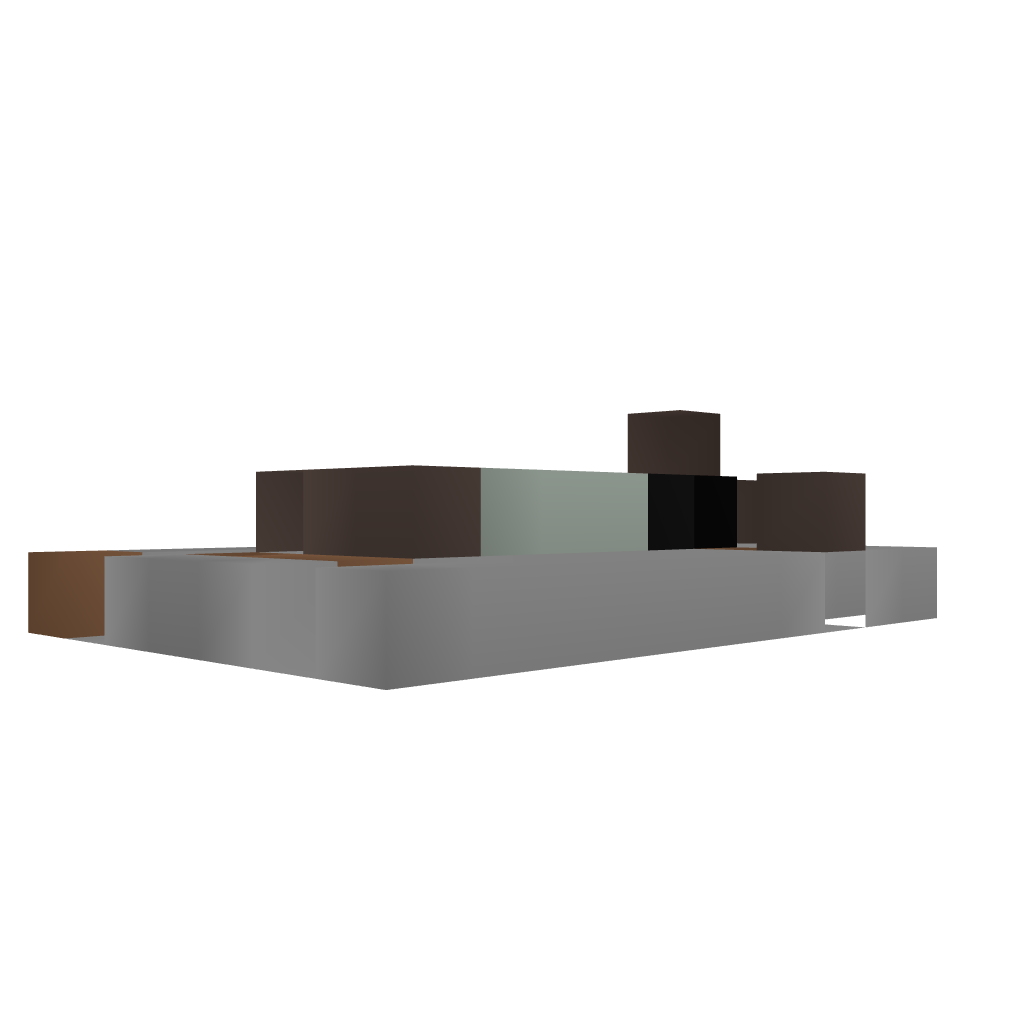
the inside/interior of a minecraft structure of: Wind Chimes